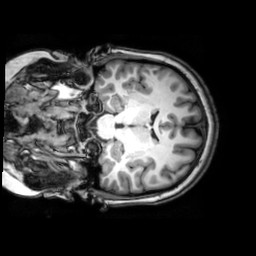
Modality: T1w
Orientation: coronal
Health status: healthy
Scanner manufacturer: philips
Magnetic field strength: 3 T
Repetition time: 0.00769 s
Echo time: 0.0035 s